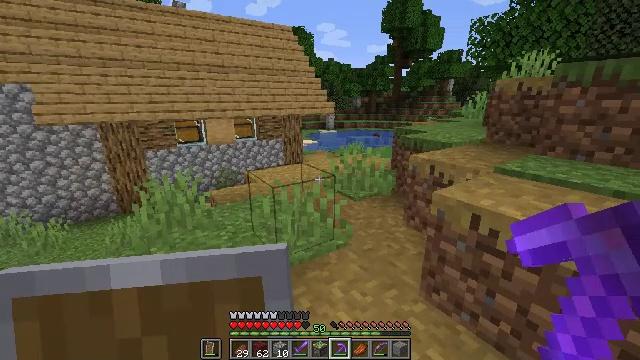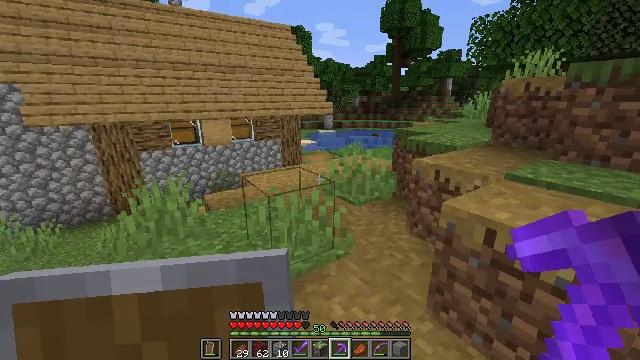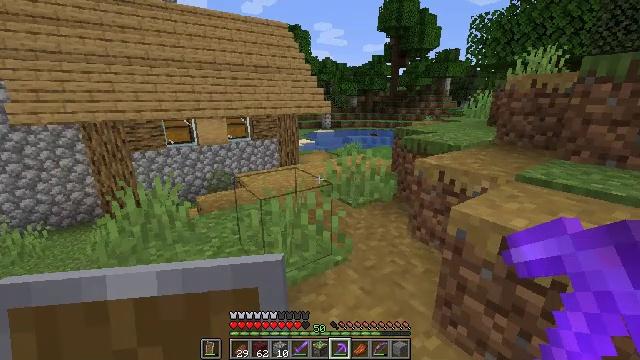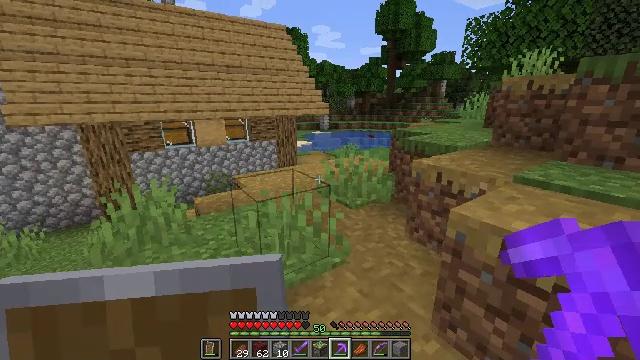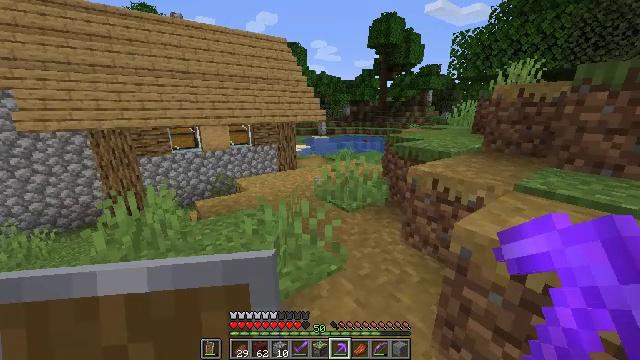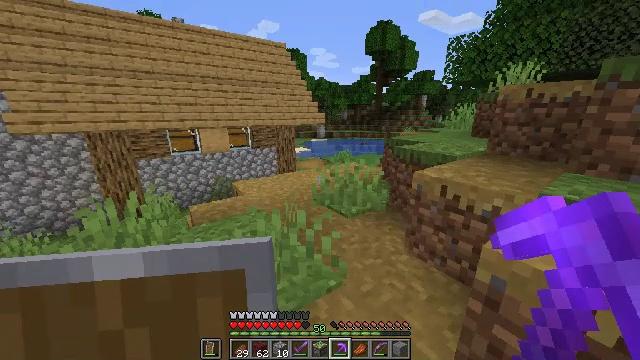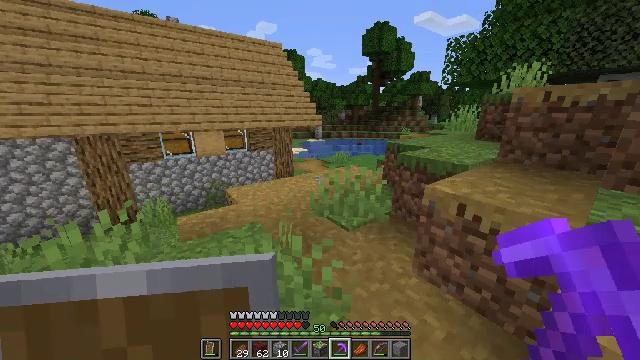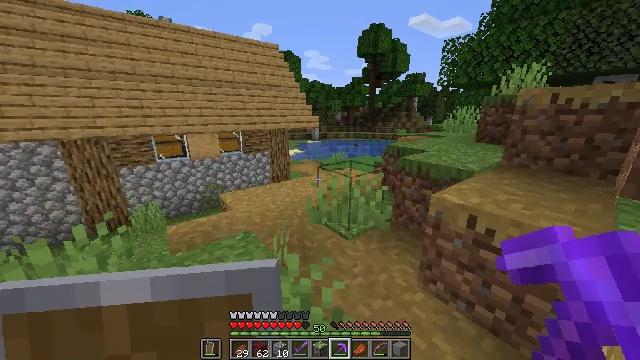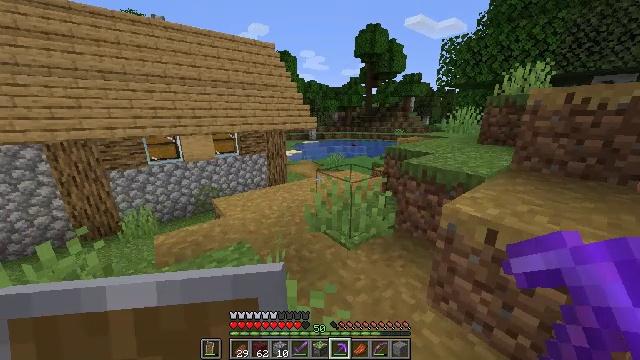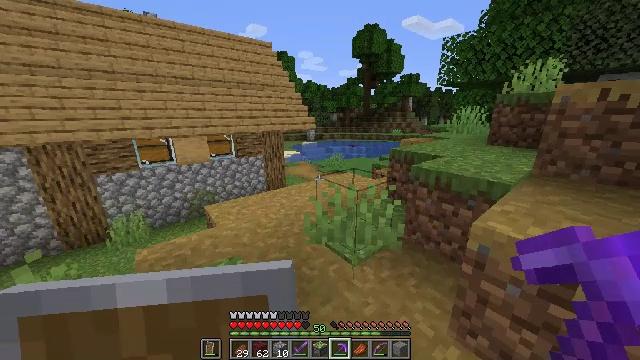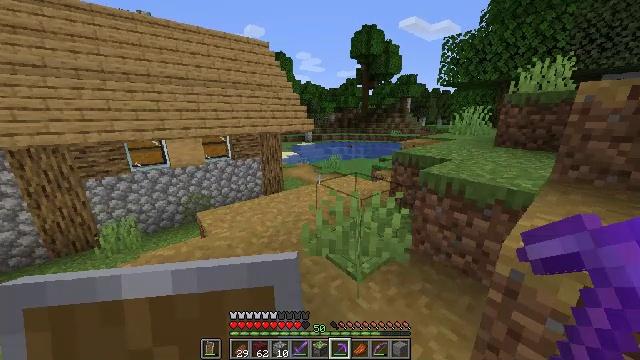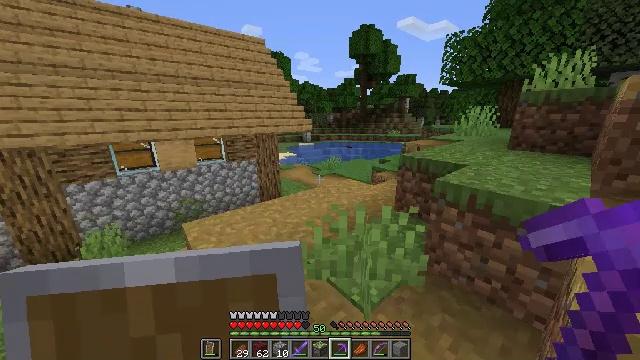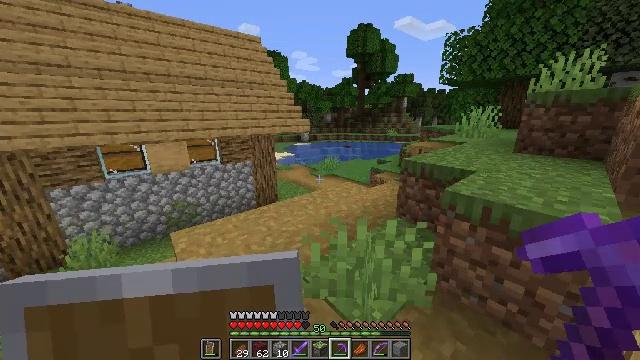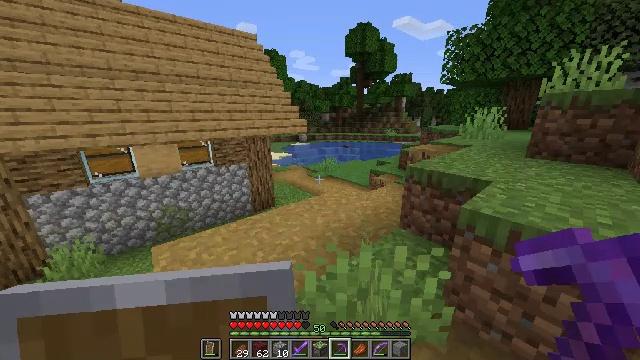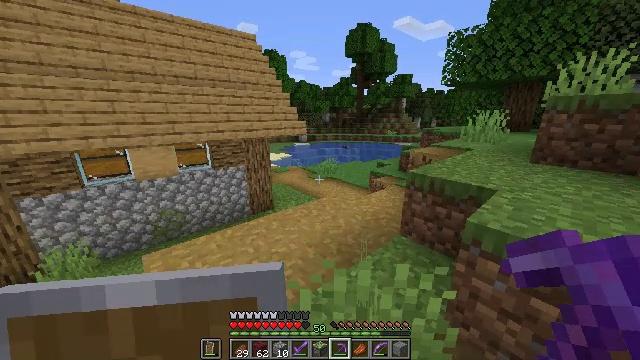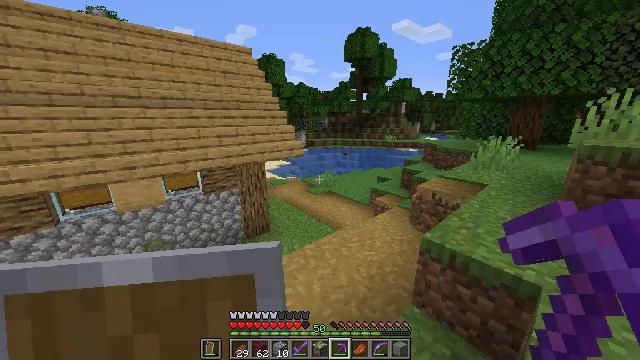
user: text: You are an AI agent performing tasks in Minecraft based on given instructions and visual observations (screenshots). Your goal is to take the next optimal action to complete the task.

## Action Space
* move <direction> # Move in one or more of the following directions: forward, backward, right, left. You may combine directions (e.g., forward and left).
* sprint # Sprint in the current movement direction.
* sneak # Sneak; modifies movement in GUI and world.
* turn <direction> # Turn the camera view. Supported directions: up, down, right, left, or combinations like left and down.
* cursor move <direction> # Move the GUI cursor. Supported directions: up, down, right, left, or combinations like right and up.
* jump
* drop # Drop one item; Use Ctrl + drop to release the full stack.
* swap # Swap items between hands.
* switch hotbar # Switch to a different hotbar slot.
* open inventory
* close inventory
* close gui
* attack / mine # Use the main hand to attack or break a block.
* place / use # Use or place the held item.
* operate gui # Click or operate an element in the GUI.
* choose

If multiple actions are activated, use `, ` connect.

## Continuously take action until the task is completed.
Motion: motion action
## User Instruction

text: Collect the hopper by mining it.
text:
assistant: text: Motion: no_op
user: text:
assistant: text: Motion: move forward
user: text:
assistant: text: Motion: move forward
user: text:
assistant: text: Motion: move forward
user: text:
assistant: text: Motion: move forward
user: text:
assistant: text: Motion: move forward
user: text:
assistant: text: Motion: move forward
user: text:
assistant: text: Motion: move forward
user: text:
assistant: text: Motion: move forward
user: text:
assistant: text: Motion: move forward
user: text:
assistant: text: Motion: move forward
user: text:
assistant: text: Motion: move forward
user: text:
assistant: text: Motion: move forward
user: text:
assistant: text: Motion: move forward, jump
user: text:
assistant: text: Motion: move forward, jump
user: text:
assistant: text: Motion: move forward, jump
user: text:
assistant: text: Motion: move forward, jump
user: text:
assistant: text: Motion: move forward, jump
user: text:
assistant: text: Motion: move forward, jump
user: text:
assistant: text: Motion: move forward, jump
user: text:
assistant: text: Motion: move forward, jump
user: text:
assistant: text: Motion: move forward, jump
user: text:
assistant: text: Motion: move forward, jump
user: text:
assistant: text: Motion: move forward, jump
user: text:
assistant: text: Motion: move forward, jump
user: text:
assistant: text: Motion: move forward, jump
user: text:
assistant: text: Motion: move forward, turn left, jump
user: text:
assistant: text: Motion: move forward and move right, turn left, jump
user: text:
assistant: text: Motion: move forward and move right, turn left, jump
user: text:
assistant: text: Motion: move forward and move right, turn left, jump